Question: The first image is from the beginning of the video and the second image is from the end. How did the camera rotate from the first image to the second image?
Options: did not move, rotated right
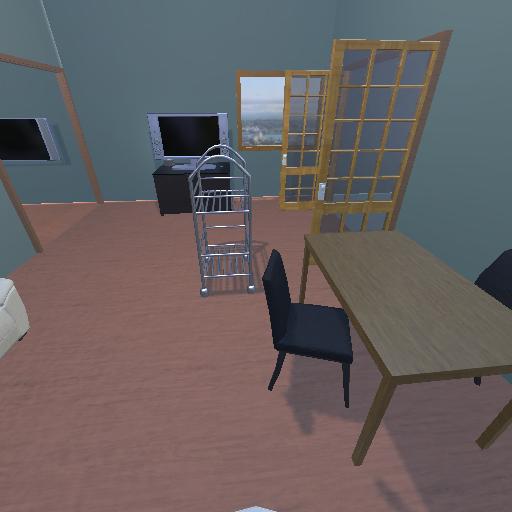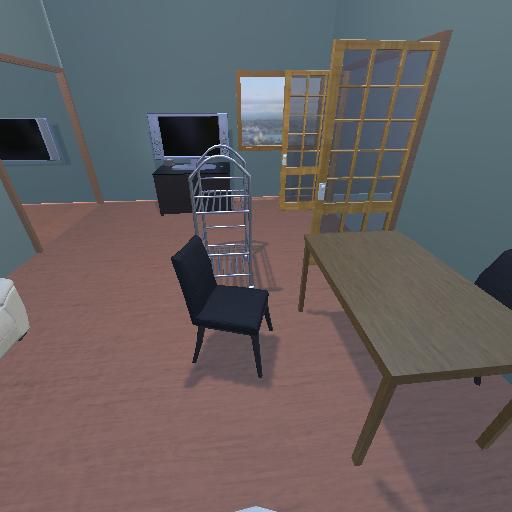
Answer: did not move